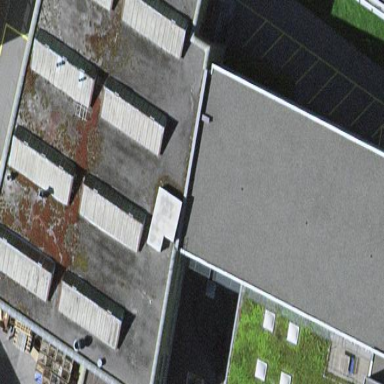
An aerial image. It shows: Industrial building.